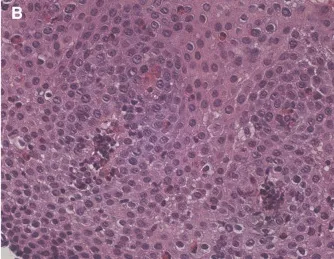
(B) Slides after stopping sublingual immunotherapy reveal marked reduction of eosinophils and intercellular edema. HE 400x.
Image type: pathology (h&e)